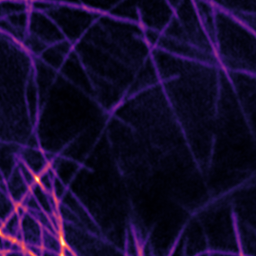
Label: Super-resolution Microtubules image